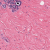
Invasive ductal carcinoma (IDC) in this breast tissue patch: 0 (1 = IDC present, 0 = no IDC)